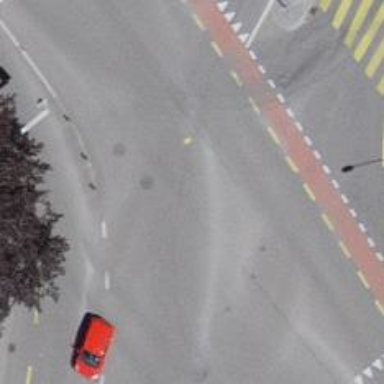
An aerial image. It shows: Road with traffic signals.